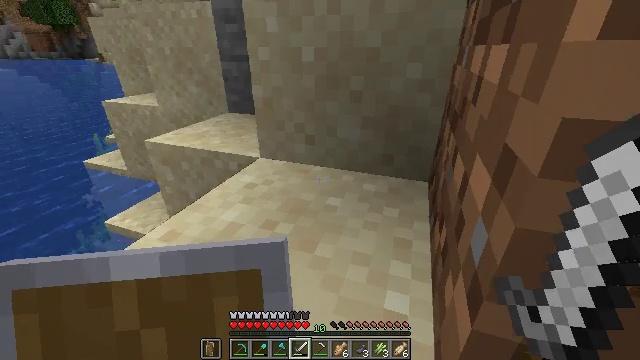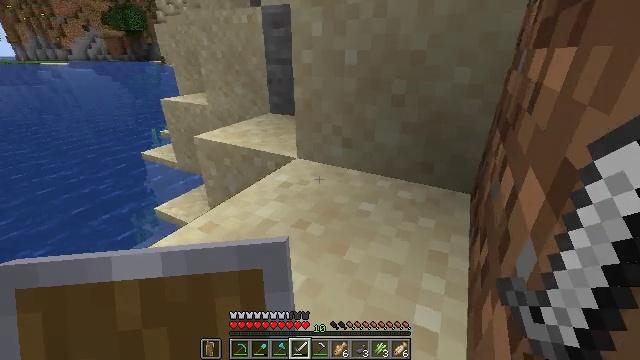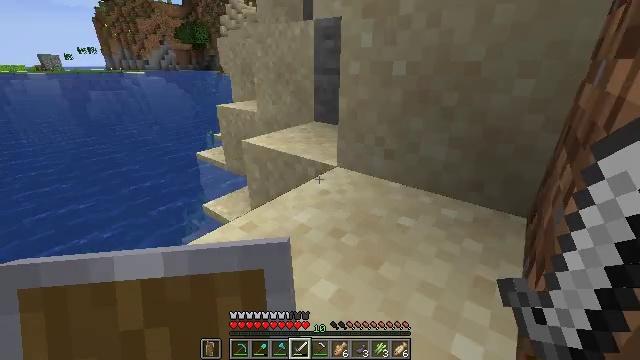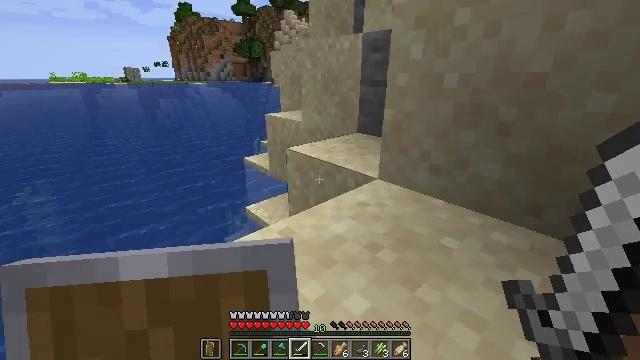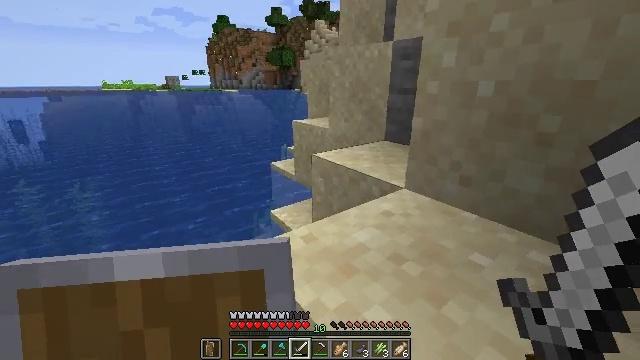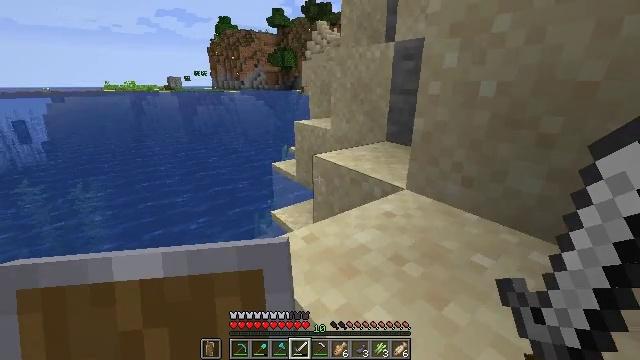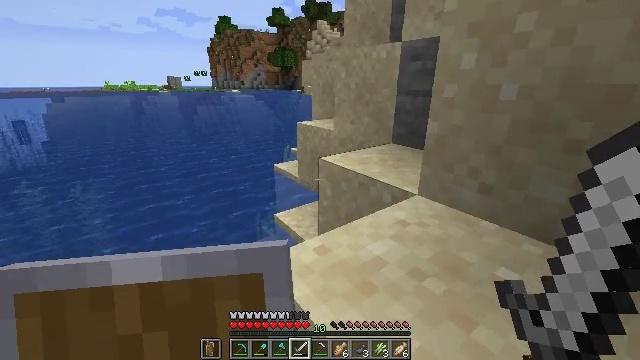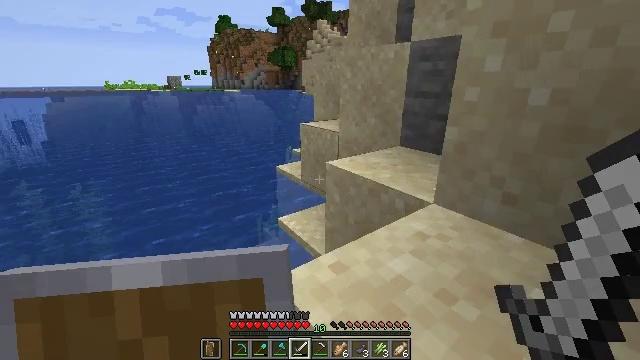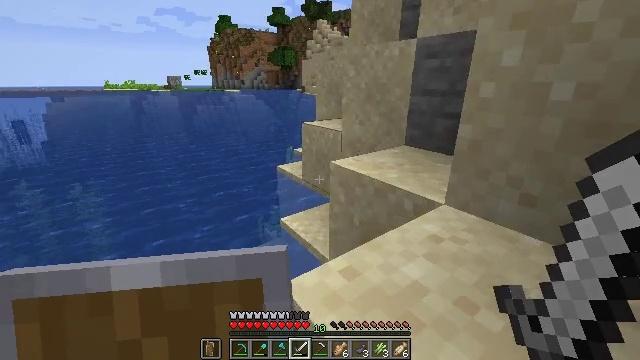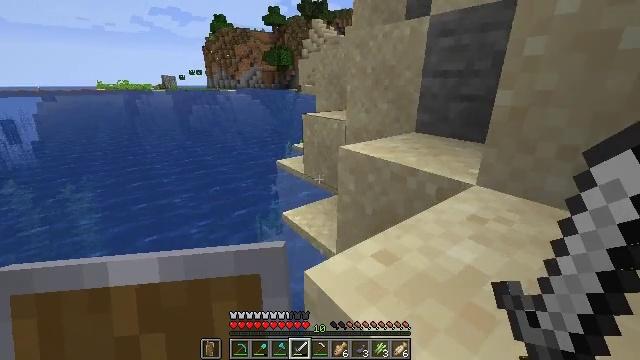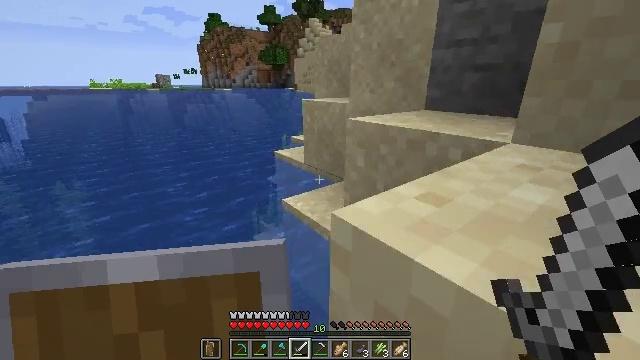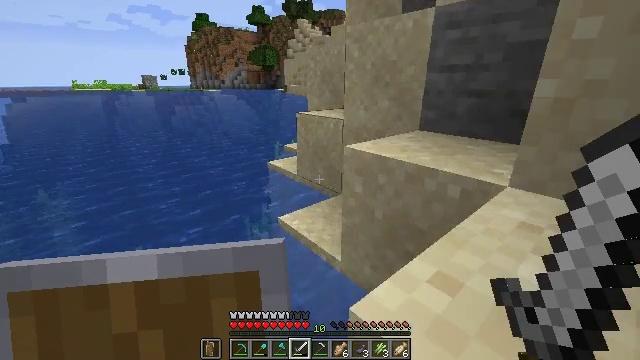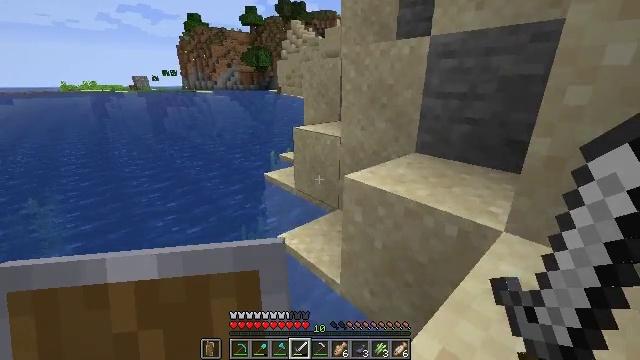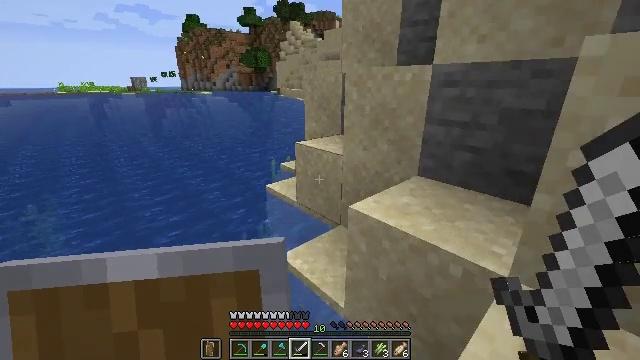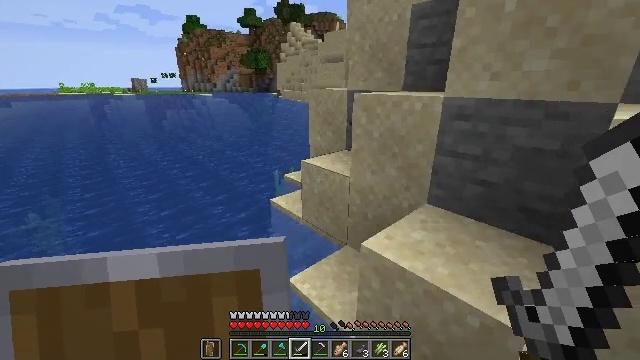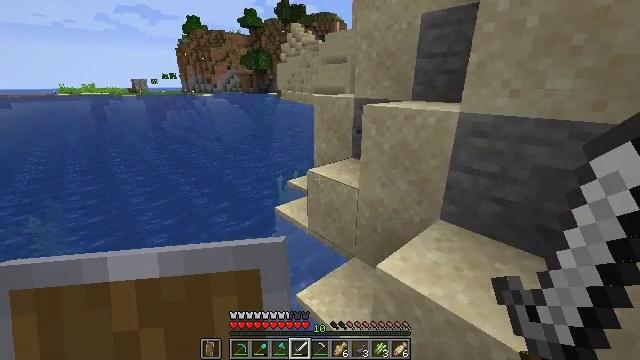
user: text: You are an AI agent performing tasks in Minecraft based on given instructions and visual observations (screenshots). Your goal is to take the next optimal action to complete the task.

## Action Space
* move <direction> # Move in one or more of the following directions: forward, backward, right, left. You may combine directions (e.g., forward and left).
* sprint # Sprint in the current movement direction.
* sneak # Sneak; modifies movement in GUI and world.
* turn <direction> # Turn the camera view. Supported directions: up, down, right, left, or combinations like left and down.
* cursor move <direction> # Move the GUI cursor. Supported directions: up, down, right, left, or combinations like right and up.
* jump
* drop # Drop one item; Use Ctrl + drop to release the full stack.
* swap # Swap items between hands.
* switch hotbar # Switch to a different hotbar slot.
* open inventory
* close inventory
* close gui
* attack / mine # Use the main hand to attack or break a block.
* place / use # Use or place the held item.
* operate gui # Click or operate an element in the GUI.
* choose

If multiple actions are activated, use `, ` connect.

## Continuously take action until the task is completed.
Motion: motion action
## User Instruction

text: Attack the ground to gather sand.
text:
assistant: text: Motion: turn left
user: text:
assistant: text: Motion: turn left and up
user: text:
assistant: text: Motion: turn left and up
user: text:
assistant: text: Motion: turn left and up
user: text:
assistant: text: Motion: no_op
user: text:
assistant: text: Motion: move forward
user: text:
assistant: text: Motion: move forward
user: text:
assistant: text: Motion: move forward
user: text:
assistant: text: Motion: move forward, jump
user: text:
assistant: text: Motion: move forward, jump
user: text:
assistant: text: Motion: move forward, turn right, jump
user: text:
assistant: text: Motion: move forward, turn right, jump
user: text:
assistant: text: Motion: move forward, jump
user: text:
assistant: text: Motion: move forward
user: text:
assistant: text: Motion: move forward
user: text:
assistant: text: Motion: move forward
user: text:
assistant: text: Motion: move forward
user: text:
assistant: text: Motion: move forward
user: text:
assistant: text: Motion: move forward
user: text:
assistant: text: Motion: move forward
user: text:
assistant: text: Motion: move forward
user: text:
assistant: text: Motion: move forward
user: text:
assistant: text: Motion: move forward, turn left
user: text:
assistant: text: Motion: move forward, turn left
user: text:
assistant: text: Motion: move forward, turn left
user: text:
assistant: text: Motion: move forward
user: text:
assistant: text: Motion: move forward
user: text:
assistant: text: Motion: move forward, turn left
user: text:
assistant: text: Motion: move forward, turn left
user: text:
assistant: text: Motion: move forward, turn left